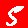
Digit: 5